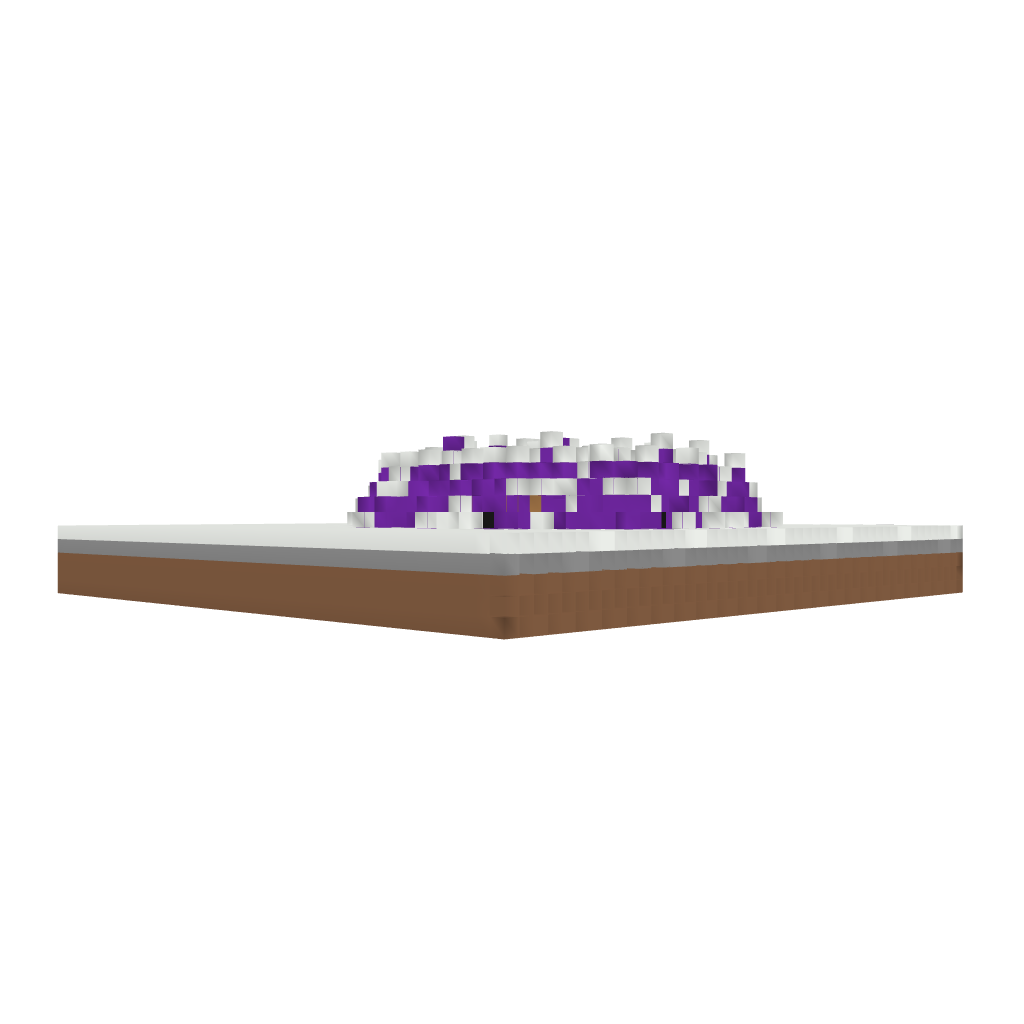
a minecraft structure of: Secret Room